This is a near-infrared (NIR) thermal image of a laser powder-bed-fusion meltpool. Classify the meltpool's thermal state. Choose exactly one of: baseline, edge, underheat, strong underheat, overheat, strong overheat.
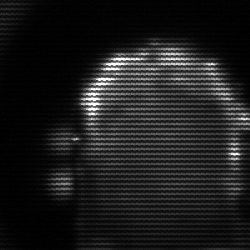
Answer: baseline